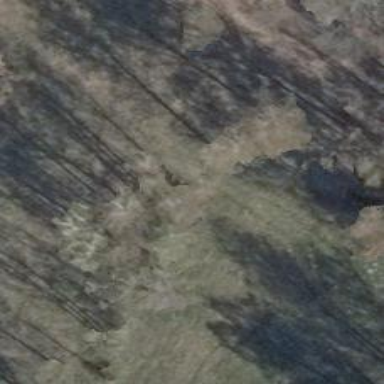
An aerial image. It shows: Row of trees in natural setting.